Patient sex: M
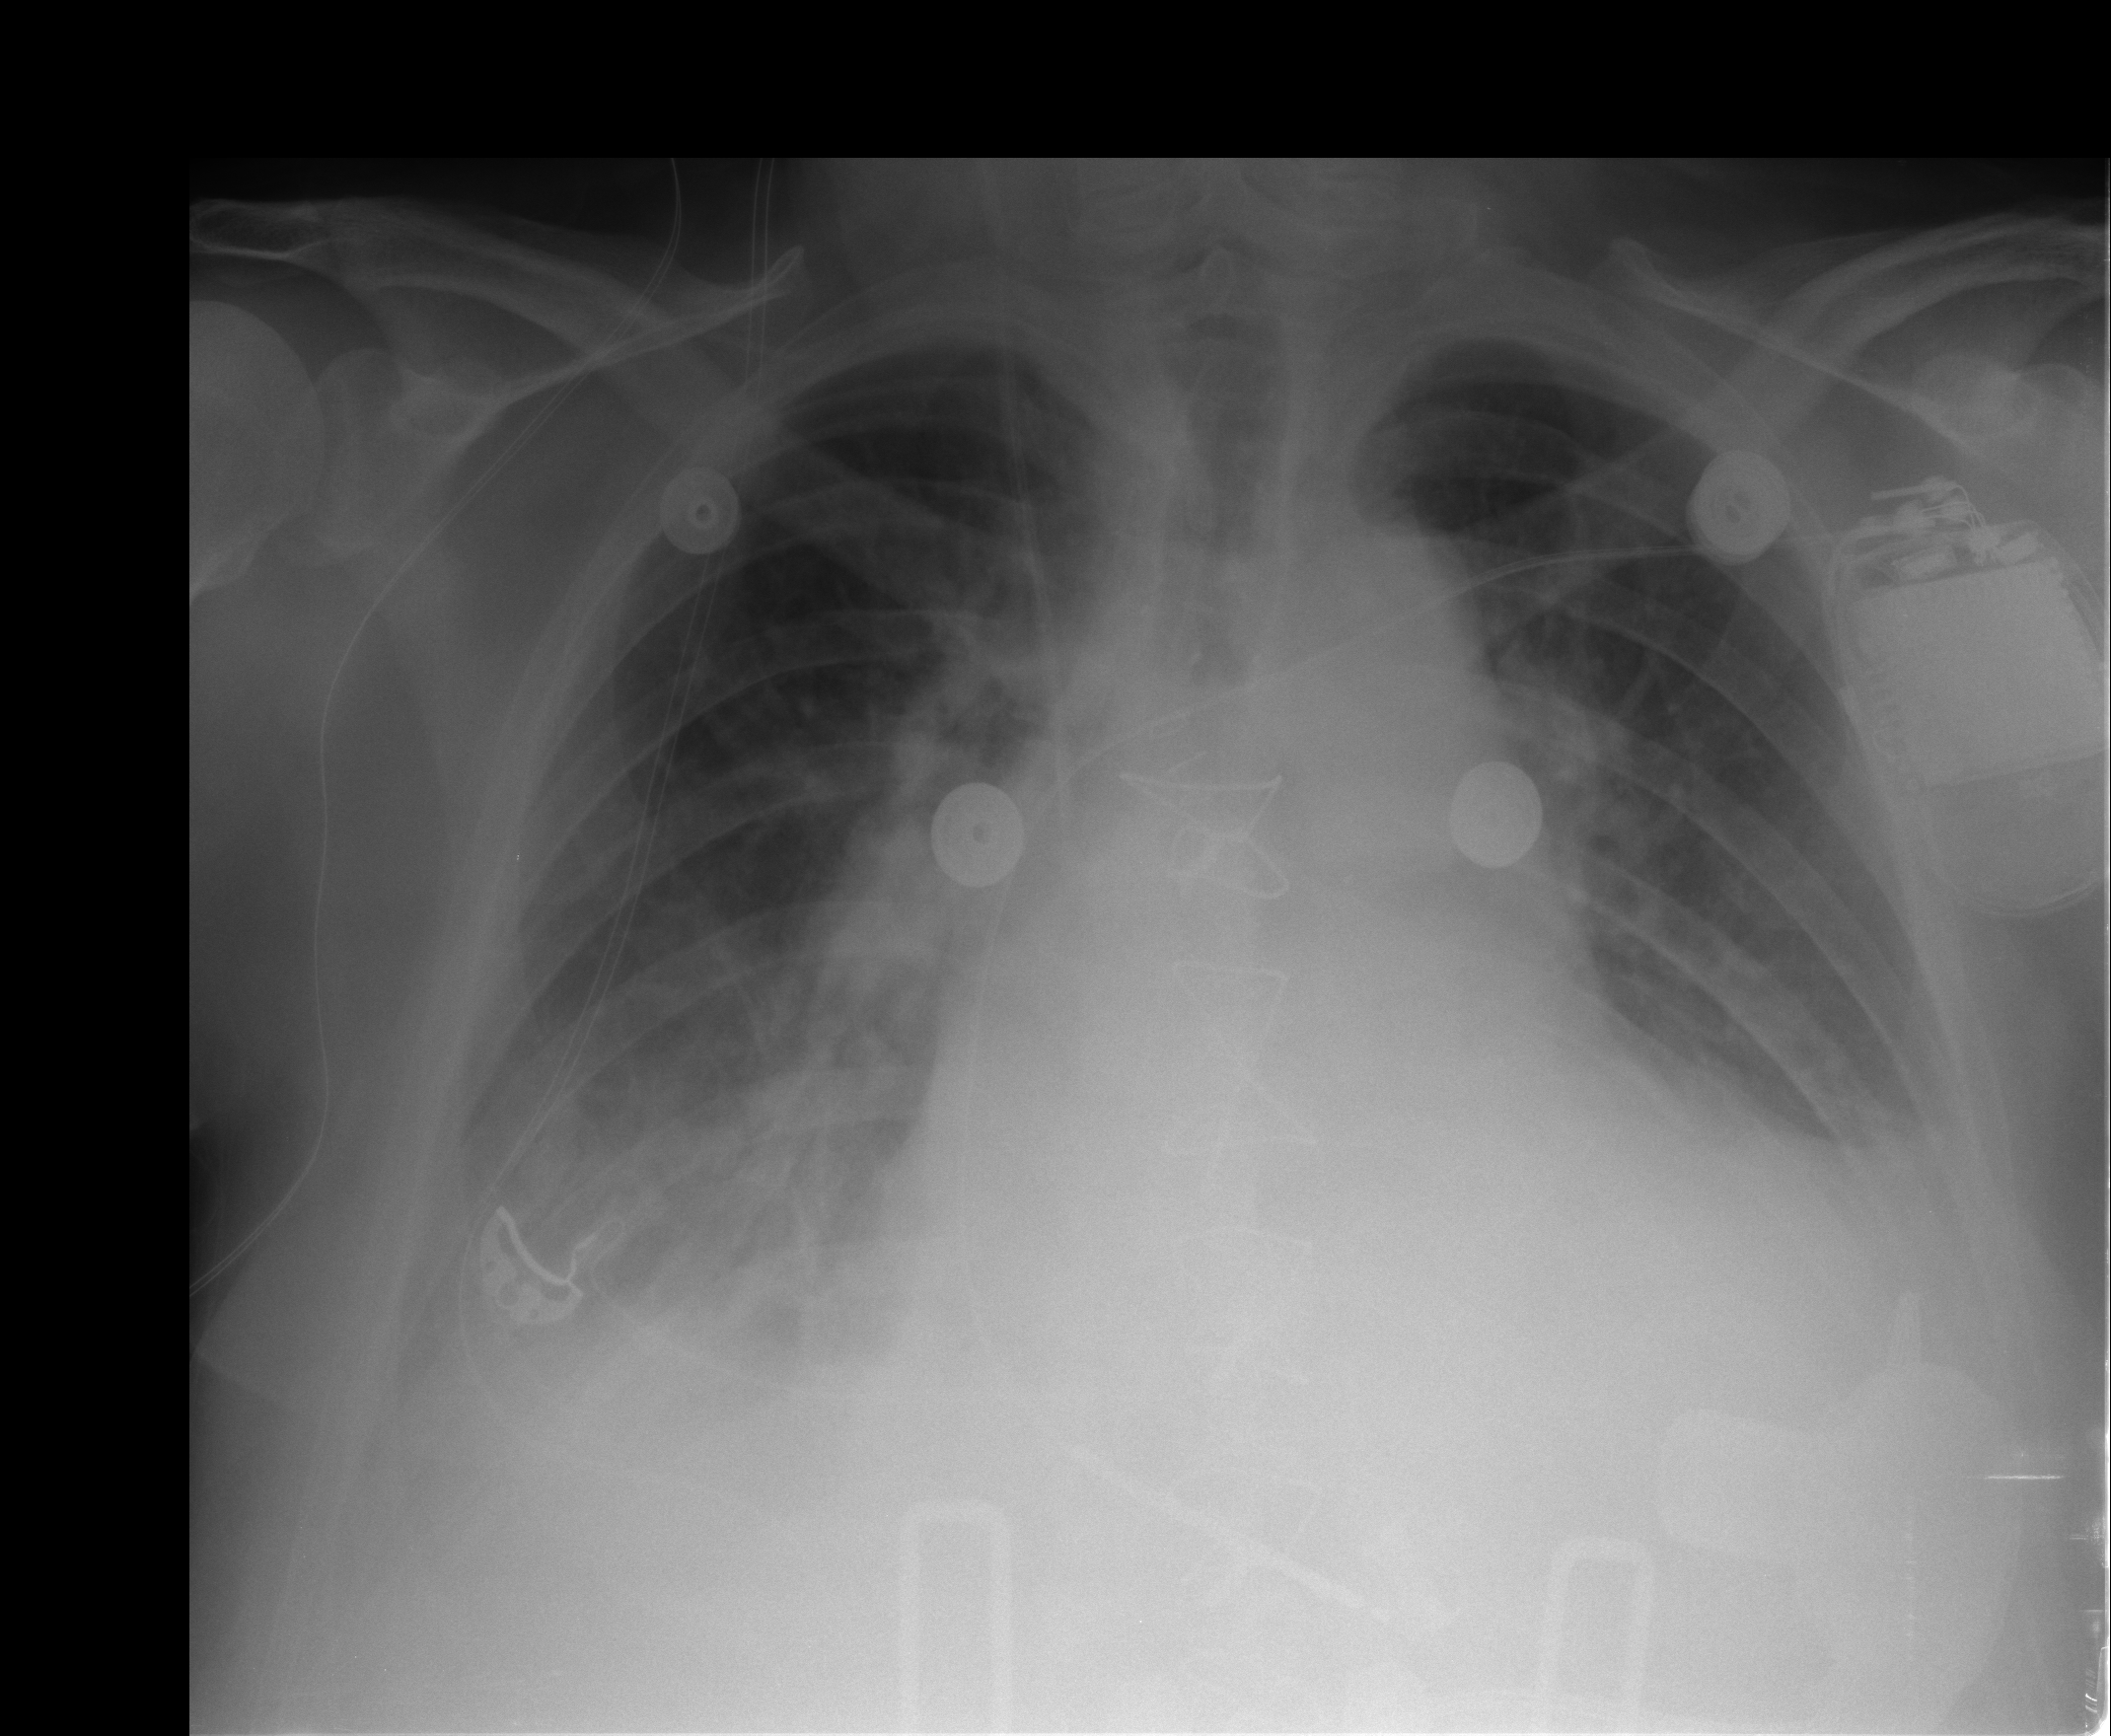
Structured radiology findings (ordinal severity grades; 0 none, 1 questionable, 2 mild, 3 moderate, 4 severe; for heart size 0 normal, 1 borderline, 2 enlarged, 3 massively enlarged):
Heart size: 2
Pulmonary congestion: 2
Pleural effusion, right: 2
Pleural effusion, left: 2
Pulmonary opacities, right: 3
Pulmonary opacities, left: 0
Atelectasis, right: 3
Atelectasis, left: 0